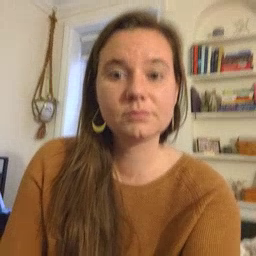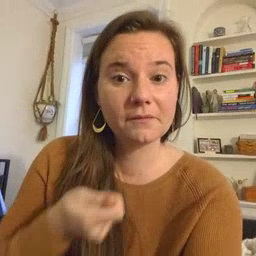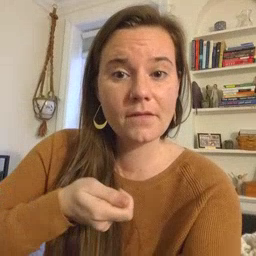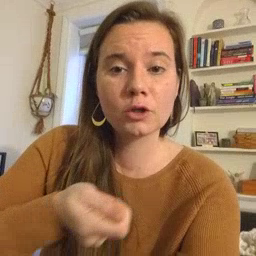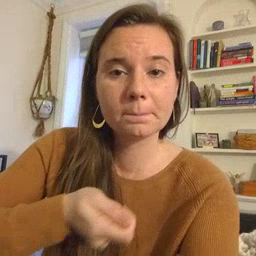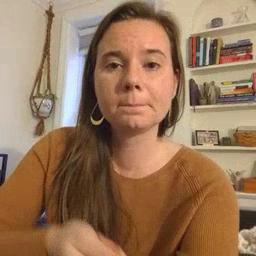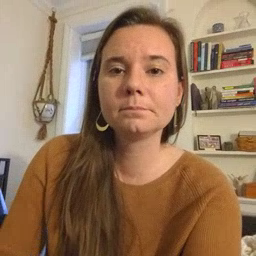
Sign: vacuum